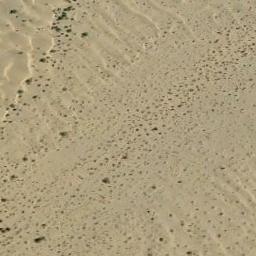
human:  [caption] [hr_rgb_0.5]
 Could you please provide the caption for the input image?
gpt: There are several trees and some weeds in this desert .

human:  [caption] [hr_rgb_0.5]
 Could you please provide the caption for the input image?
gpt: The chaparral is consist of sparse bushes on the desert .

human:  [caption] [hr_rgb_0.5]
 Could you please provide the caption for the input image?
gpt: Some small chaparrals grow in the desert .

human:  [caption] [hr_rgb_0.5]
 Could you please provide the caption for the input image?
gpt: Chaparral is small and sparsely distributed in the sand .

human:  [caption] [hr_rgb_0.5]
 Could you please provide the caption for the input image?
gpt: The chaparral is scattered and sparse .